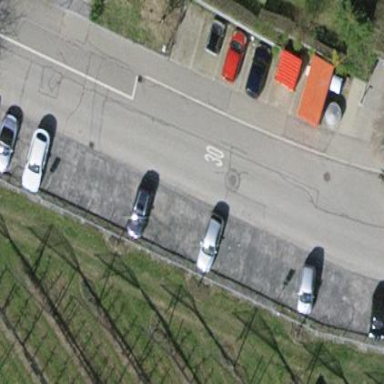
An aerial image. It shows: Parking area with surface.